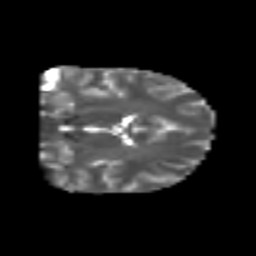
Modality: T2w
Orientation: coronal
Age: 25
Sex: male
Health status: healthy